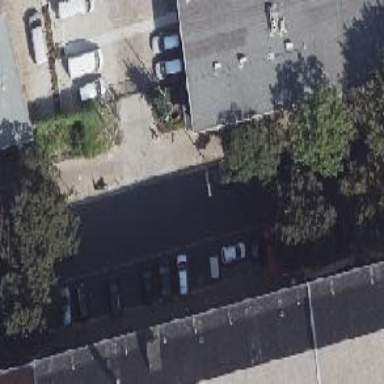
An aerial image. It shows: Urban tree with broadleaved deciduous leaves.